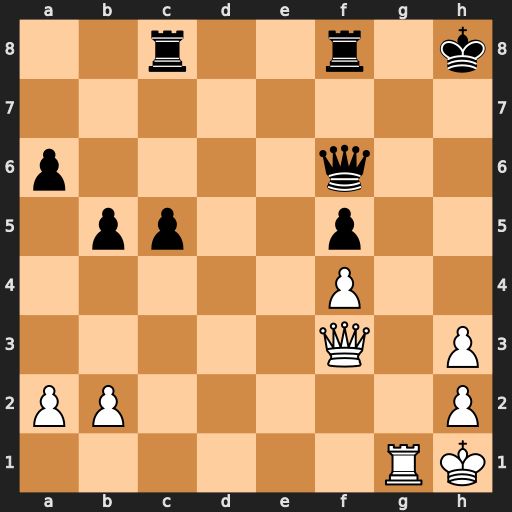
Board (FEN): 2r2r1k/8/p4q2/1pp2p2/5P2/5Q1P/PP5P/6RK
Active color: w
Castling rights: -
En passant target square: -
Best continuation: Qh5+ Qh6 Qxh6#